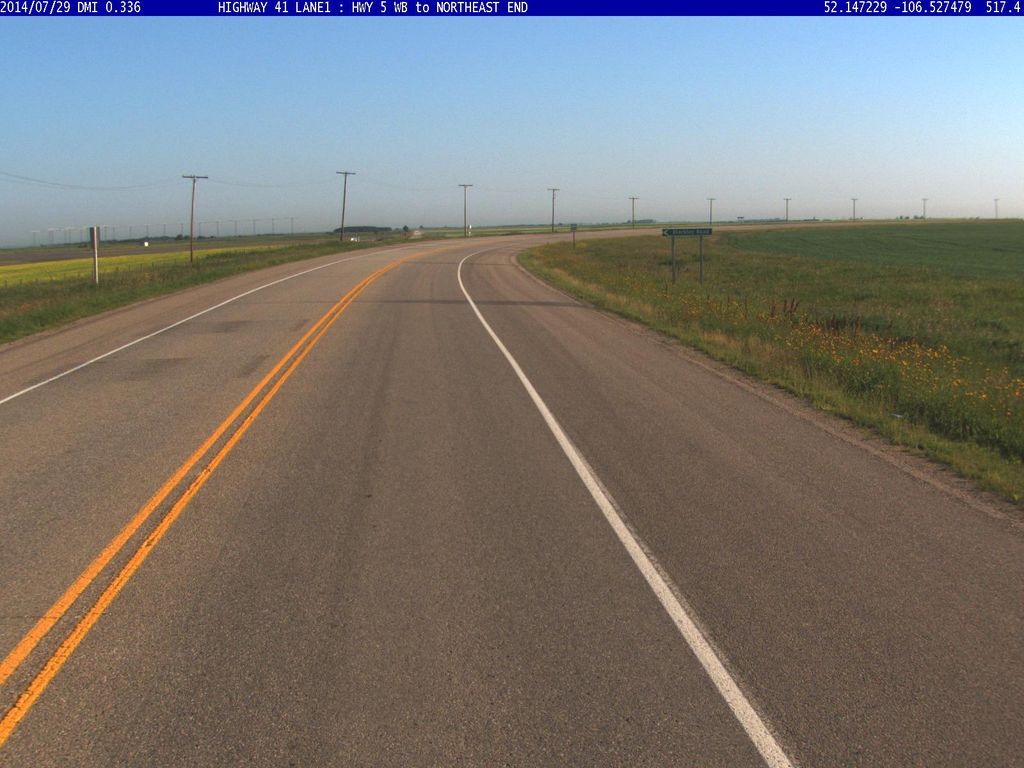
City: saskatoon